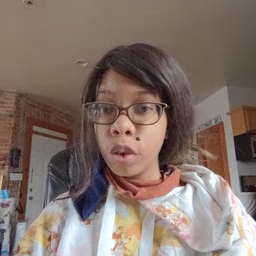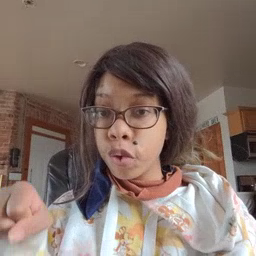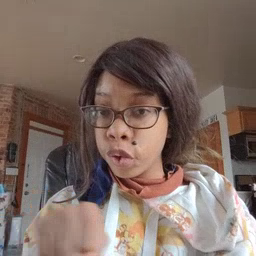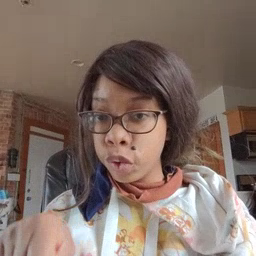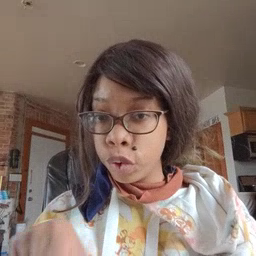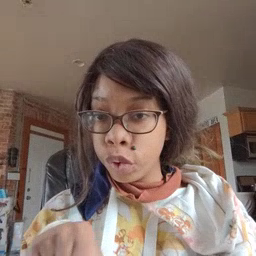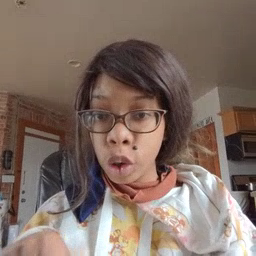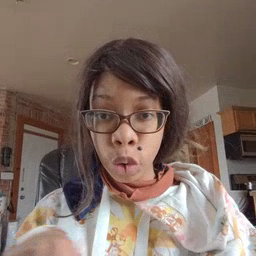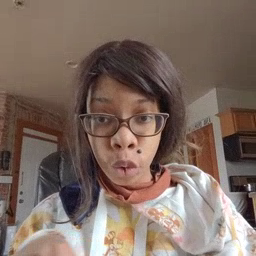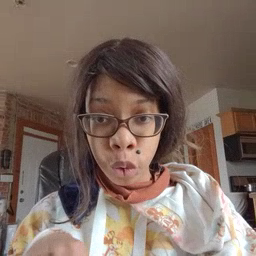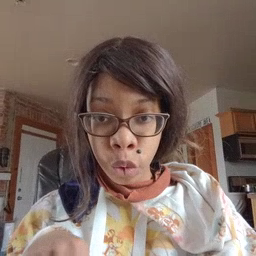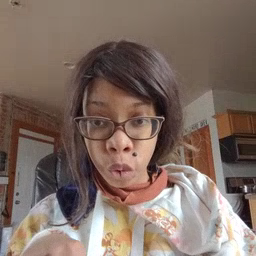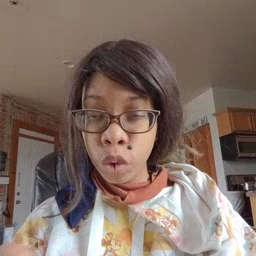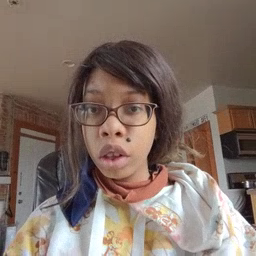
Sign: shoe